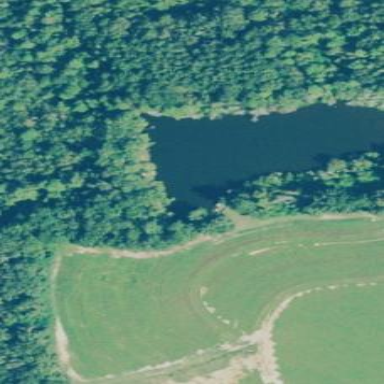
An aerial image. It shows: Reservoir of natural water.